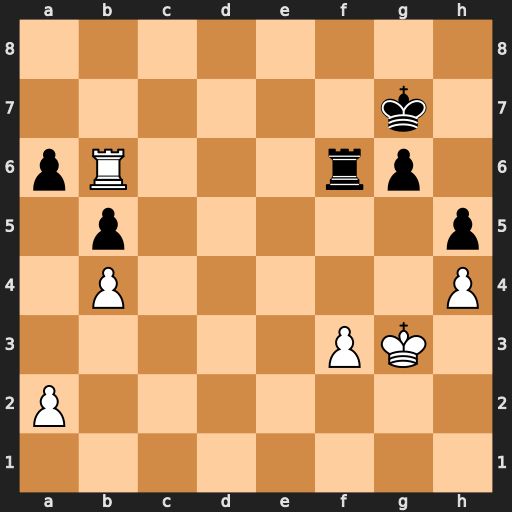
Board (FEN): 8/6k1/pR3rp1/1p5p/1P5P/5PK1/P7/8
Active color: w
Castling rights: -
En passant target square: -
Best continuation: Rxf6 Kxf6 Kf4 g5+ hxg5+ Kg6 a3 h4 Kg4